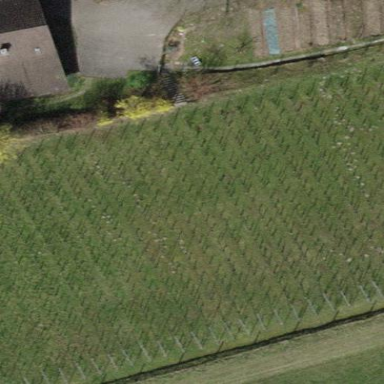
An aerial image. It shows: Vineyard where grapes are grown.